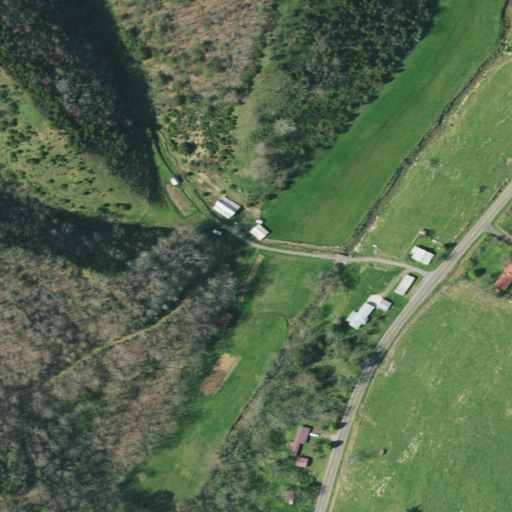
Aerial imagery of valley in Tennessee named Keesel Hollow containing pasture, deciduous forest, open development, low intensity development, and mixed forest